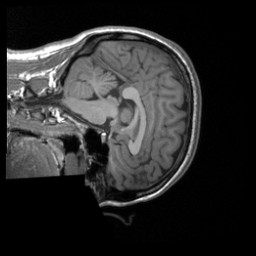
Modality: T1w
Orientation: sagittal
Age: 27
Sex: female
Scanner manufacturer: siemens
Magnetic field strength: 3 T
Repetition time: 1.9 s
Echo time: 0.00226 s